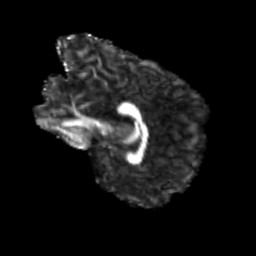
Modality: FA
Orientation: sagittal
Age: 26
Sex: female
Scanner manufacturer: siemens
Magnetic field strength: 3 T
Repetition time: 3.5 s
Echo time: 0.113 s